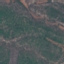
Land use / land cover: HerbaceousVegetation